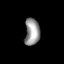
Tissue: lung
Cell type: Fibroblasts
Senescence score: 0.558
Nuclear area (px): 394
Mean DAPI intensity: 151.642